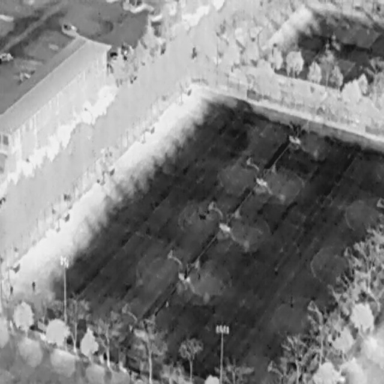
There are two People in the infrared image.